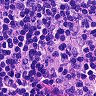
Metastatic tissue present: no